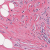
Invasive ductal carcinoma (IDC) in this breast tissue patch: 0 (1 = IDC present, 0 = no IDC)